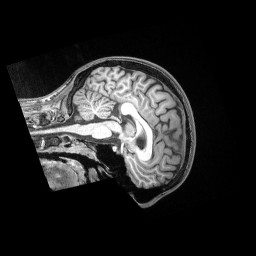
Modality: T1w
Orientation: sagittal
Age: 20
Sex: male
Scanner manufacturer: siemens
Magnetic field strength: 3 T
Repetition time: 2 s
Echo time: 0.00339 s